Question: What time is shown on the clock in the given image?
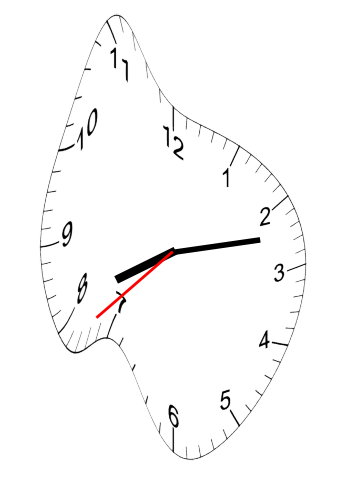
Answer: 08:12:38